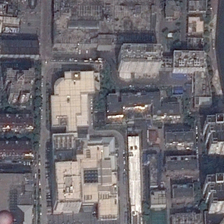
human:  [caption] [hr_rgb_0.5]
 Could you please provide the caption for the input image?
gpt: a commercial area has many buildings and green trees .

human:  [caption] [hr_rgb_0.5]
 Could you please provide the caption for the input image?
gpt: a commercial area has many buildings and green trees .

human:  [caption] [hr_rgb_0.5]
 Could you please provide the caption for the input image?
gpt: a commercial area has many buildings and green trees .

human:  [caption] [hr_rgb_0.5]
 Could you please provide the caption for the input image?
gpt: a commercial area has many buildings and green trees .

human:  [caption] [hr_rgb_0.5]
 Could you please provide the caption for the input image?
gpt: a commercial area has many buildings and green trees .